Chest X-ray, AP view. Patient: 18 years old, sex M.
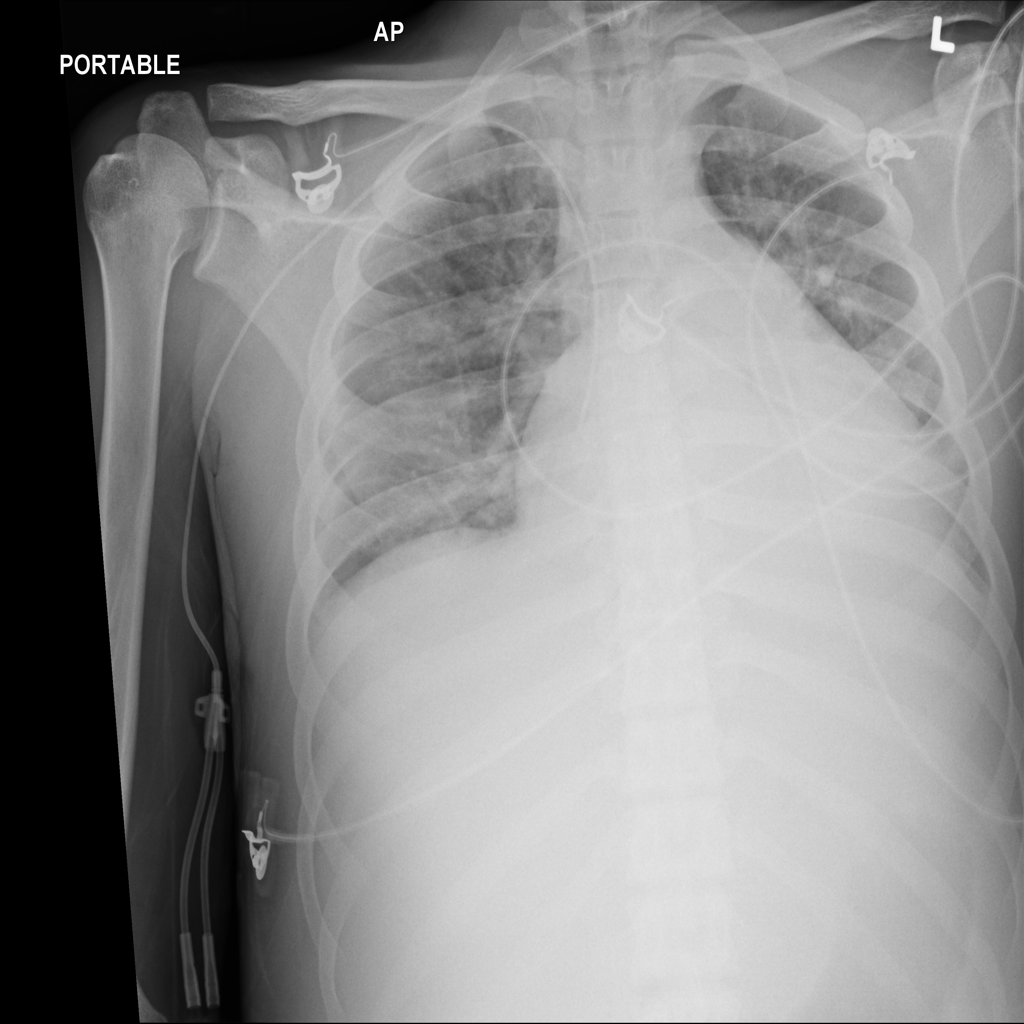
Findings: No Finding